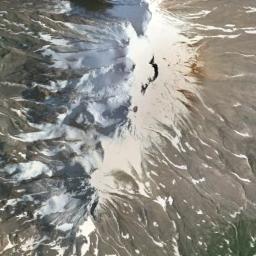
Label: snowberg